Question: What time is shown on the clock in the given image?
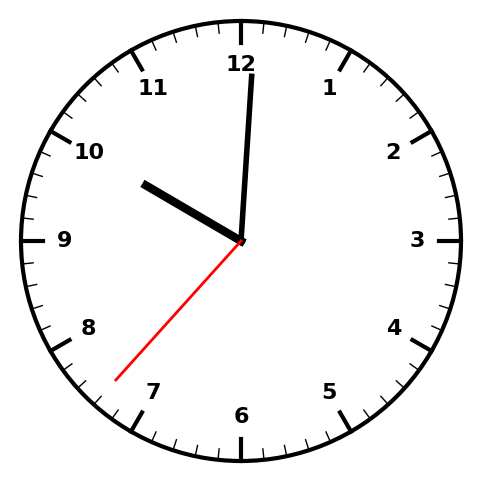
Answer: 10:00:37